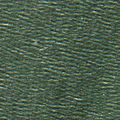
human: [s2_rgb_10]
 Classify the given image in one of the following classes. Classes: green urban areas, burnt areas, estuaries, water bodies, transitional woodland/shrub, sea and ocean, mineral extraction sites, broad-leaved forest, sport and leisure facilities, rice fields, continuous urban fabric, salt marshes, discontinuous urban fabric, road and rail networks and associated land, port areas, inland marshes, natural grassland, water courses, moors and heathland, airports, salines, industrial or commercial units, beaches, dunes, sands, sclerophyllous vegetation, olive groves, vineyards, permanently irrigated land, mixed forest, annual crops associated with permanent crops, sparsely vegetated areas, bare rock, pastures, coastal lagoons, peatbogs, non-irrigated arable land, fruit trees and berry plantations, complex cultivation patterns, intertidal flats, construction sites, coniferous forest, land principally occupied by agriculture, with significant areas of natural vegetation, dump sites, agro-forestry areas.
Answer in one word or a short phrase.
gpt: sea and ocean